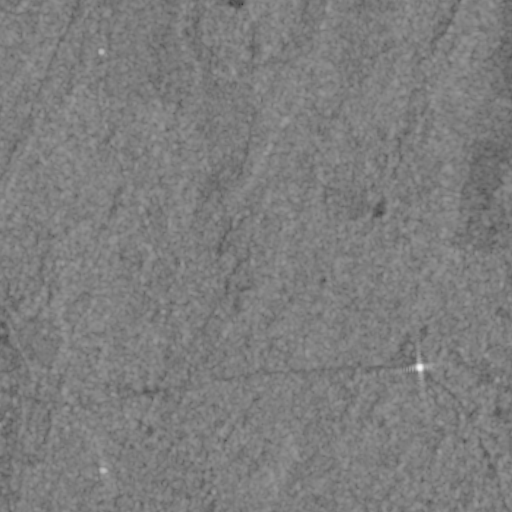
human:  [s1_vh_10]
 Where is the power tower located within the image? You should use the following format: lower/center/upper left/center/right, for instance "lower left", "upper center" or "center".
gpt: The power tower is located in the upper left of the image.
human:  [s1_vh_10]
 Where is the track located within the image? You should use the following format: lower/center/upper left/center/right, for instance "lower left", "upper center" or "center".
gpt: There is no track in the image.

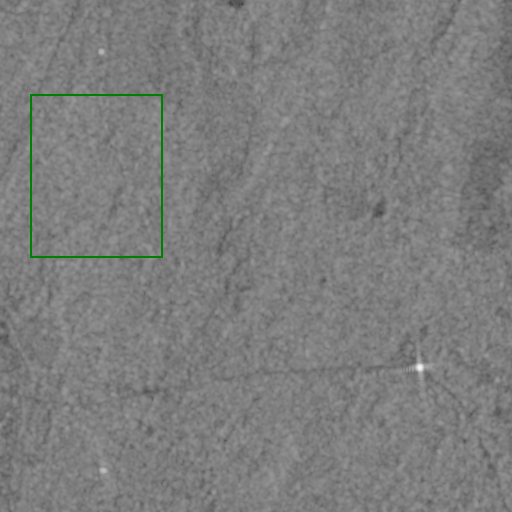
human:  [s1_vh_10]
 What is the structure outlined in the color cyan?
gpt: There is no cyan outline.
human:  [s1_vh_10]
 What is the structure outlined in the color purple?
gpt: There is no structure outlined in purple.